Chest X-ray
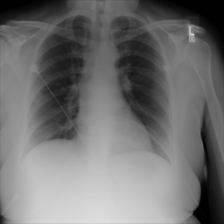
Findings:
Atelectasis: negative
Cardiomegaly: negative
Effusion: negative
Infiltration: negative
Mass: negative
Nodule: negative
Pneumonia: negative
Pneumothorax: negative
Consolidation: negative
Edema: negative
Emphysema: negative
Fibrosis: negative
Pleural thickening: negative
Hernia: negative